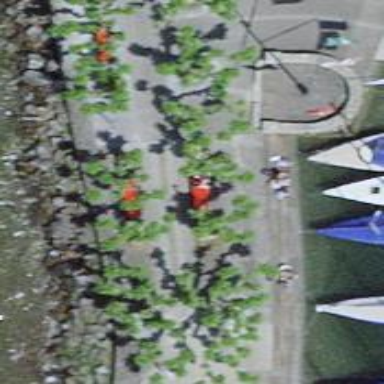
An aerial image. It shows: Red bench.